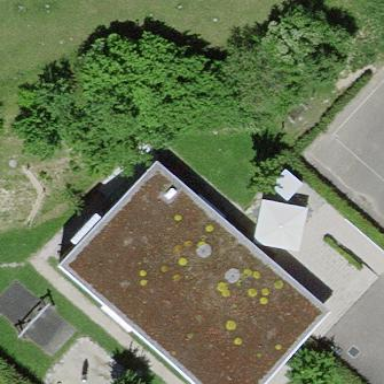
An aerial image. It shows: School building.